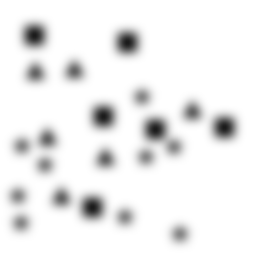
Squares: 6
Triangles: 6
Stars: 9
Total shapes: 21